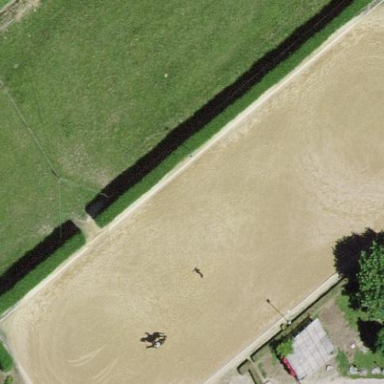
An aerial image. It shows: Area designated for equestrian sport and horse riding leisure land.